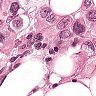
Metastatic tissue present: yes